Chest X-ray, PA view. Patient: 15 years old, sex M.
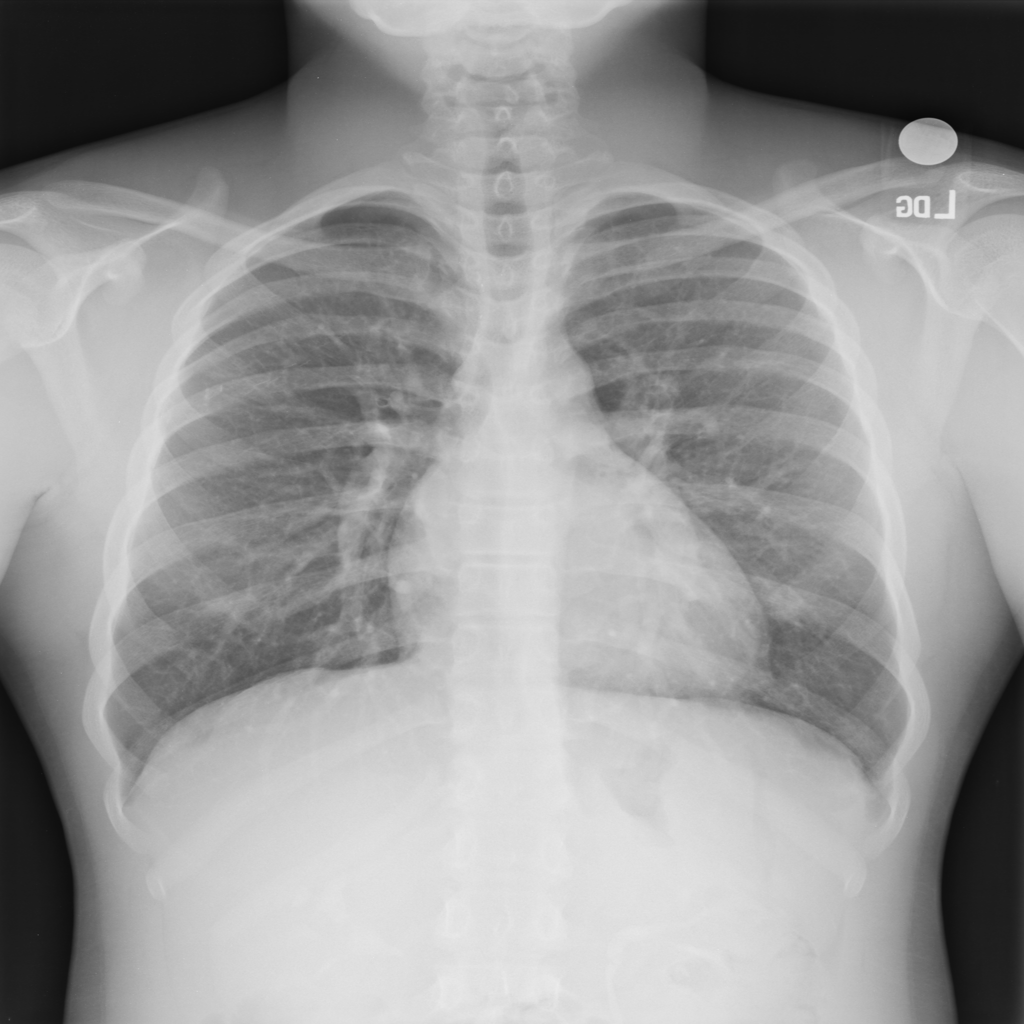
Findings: No Finding